Question: I am building a Dropwizard project.
(start with:<URL>
I create a project in eclipse, but don't understand why I get "cannot be resolved".
This is errors:

This is pom.xml
'''
<project xmlns="http://maven.apache.org/POM/4.0.0" xmlns:xsi="http://www.w3.org/2001/XMLSchema-instance"
xsi:schemaLocation="http://maven.apache.org/POM/4.0.0 http://maven.apache.org/xsd/maven-4.0.0.xsd">
<modelVersion>4.0.0</modelVersion>
<groupId>foo.bar.app</groupId>
<artifactId>mvn-test</artifactId>
<version>1.0-SNAPSHOT</version>
<packaging>jar</packaging>
<name>mvn-test</name>
<url>http://maven.apache.org</url>
<properties>
<project.build.sourceEncoding>UTF-8</project.build.sourceEncoding>
<dropwizard.version>INSERT VERSION HERE</dropwizard.version>
</properties>
<dependencies>
<dependency>
<groupId>junit</groupId>
<artifactId>junit</artifactId>
<version>3.8.1</version>
<scope>test</scope>
</dependency>
<dependency>
<groupId>io.dropwizard</groupId>
<artifactId>dropwizard-core</artifactId>
<version>${dropwizard.version}</version>
</dependency>
</dependencies>
</project>
'''
Any one can help?
I don't know how to import the package, i really have no idea with maven dependency.
Thanks.
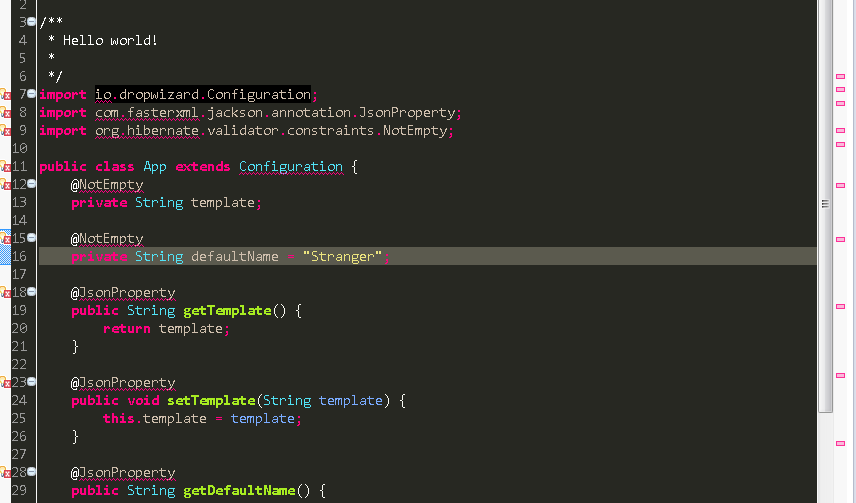
Answer: You have to insert your specific 'dropwizard.version':
'''
<dropwizard.version>**INSERT VERSION HERE**</dropwizard.version>
'''
so it can be used in your 'pom':
'''
<version>${dropwizard.version}</version>
'''